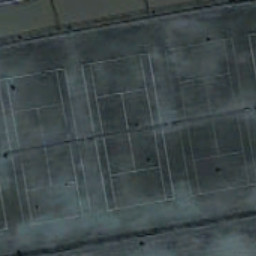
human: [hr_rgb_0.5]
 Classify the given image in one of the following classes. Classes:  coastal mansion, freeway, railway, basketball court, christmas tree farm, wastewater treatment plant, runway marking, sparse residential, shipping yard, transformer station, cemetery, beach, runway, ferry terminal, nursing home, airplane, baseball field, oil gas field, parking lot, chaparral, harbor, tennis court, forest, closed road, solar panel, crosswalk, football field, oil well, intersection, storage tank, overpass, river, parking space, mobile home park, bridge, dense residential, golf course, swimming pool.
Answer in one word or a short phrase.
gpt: tennis court